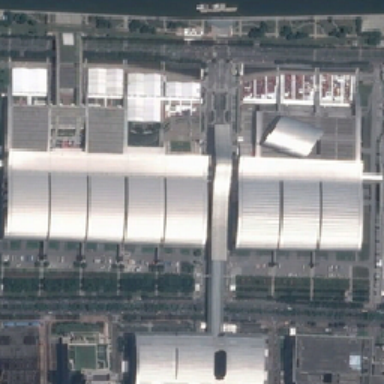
There are three white striped buildings on the road .